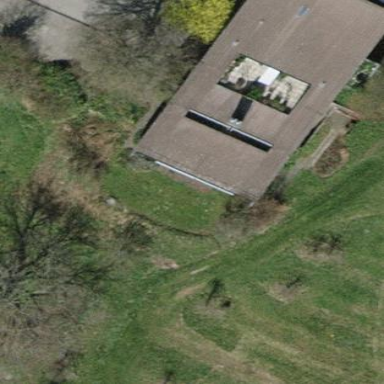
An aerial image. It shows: Detached building.